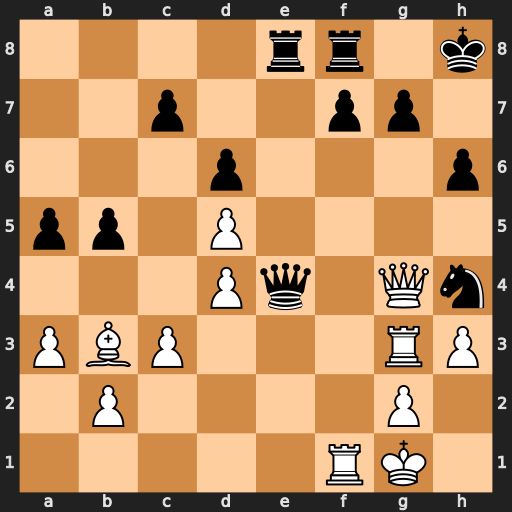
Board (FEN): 4rr1k/2p2pp1/3p3p/pp1P4/3Pq1Qn/PBP3RP/1P4P1/5RK1
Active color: w
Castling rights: -
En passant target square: -
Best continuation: Qxg7#